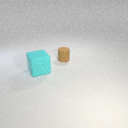
large cyan rubber cube to the left of small brown rubber cylinder